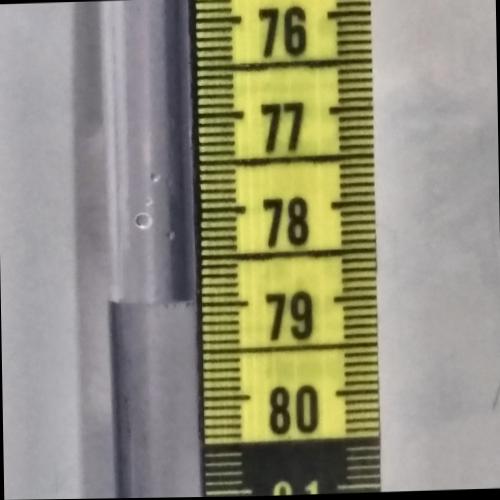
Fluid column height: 79.0 cm